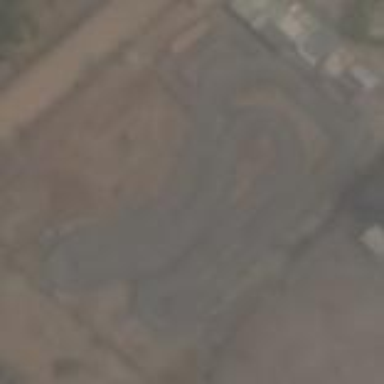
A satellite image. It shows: Asphalt raceway designed for karting sports.